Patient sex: M
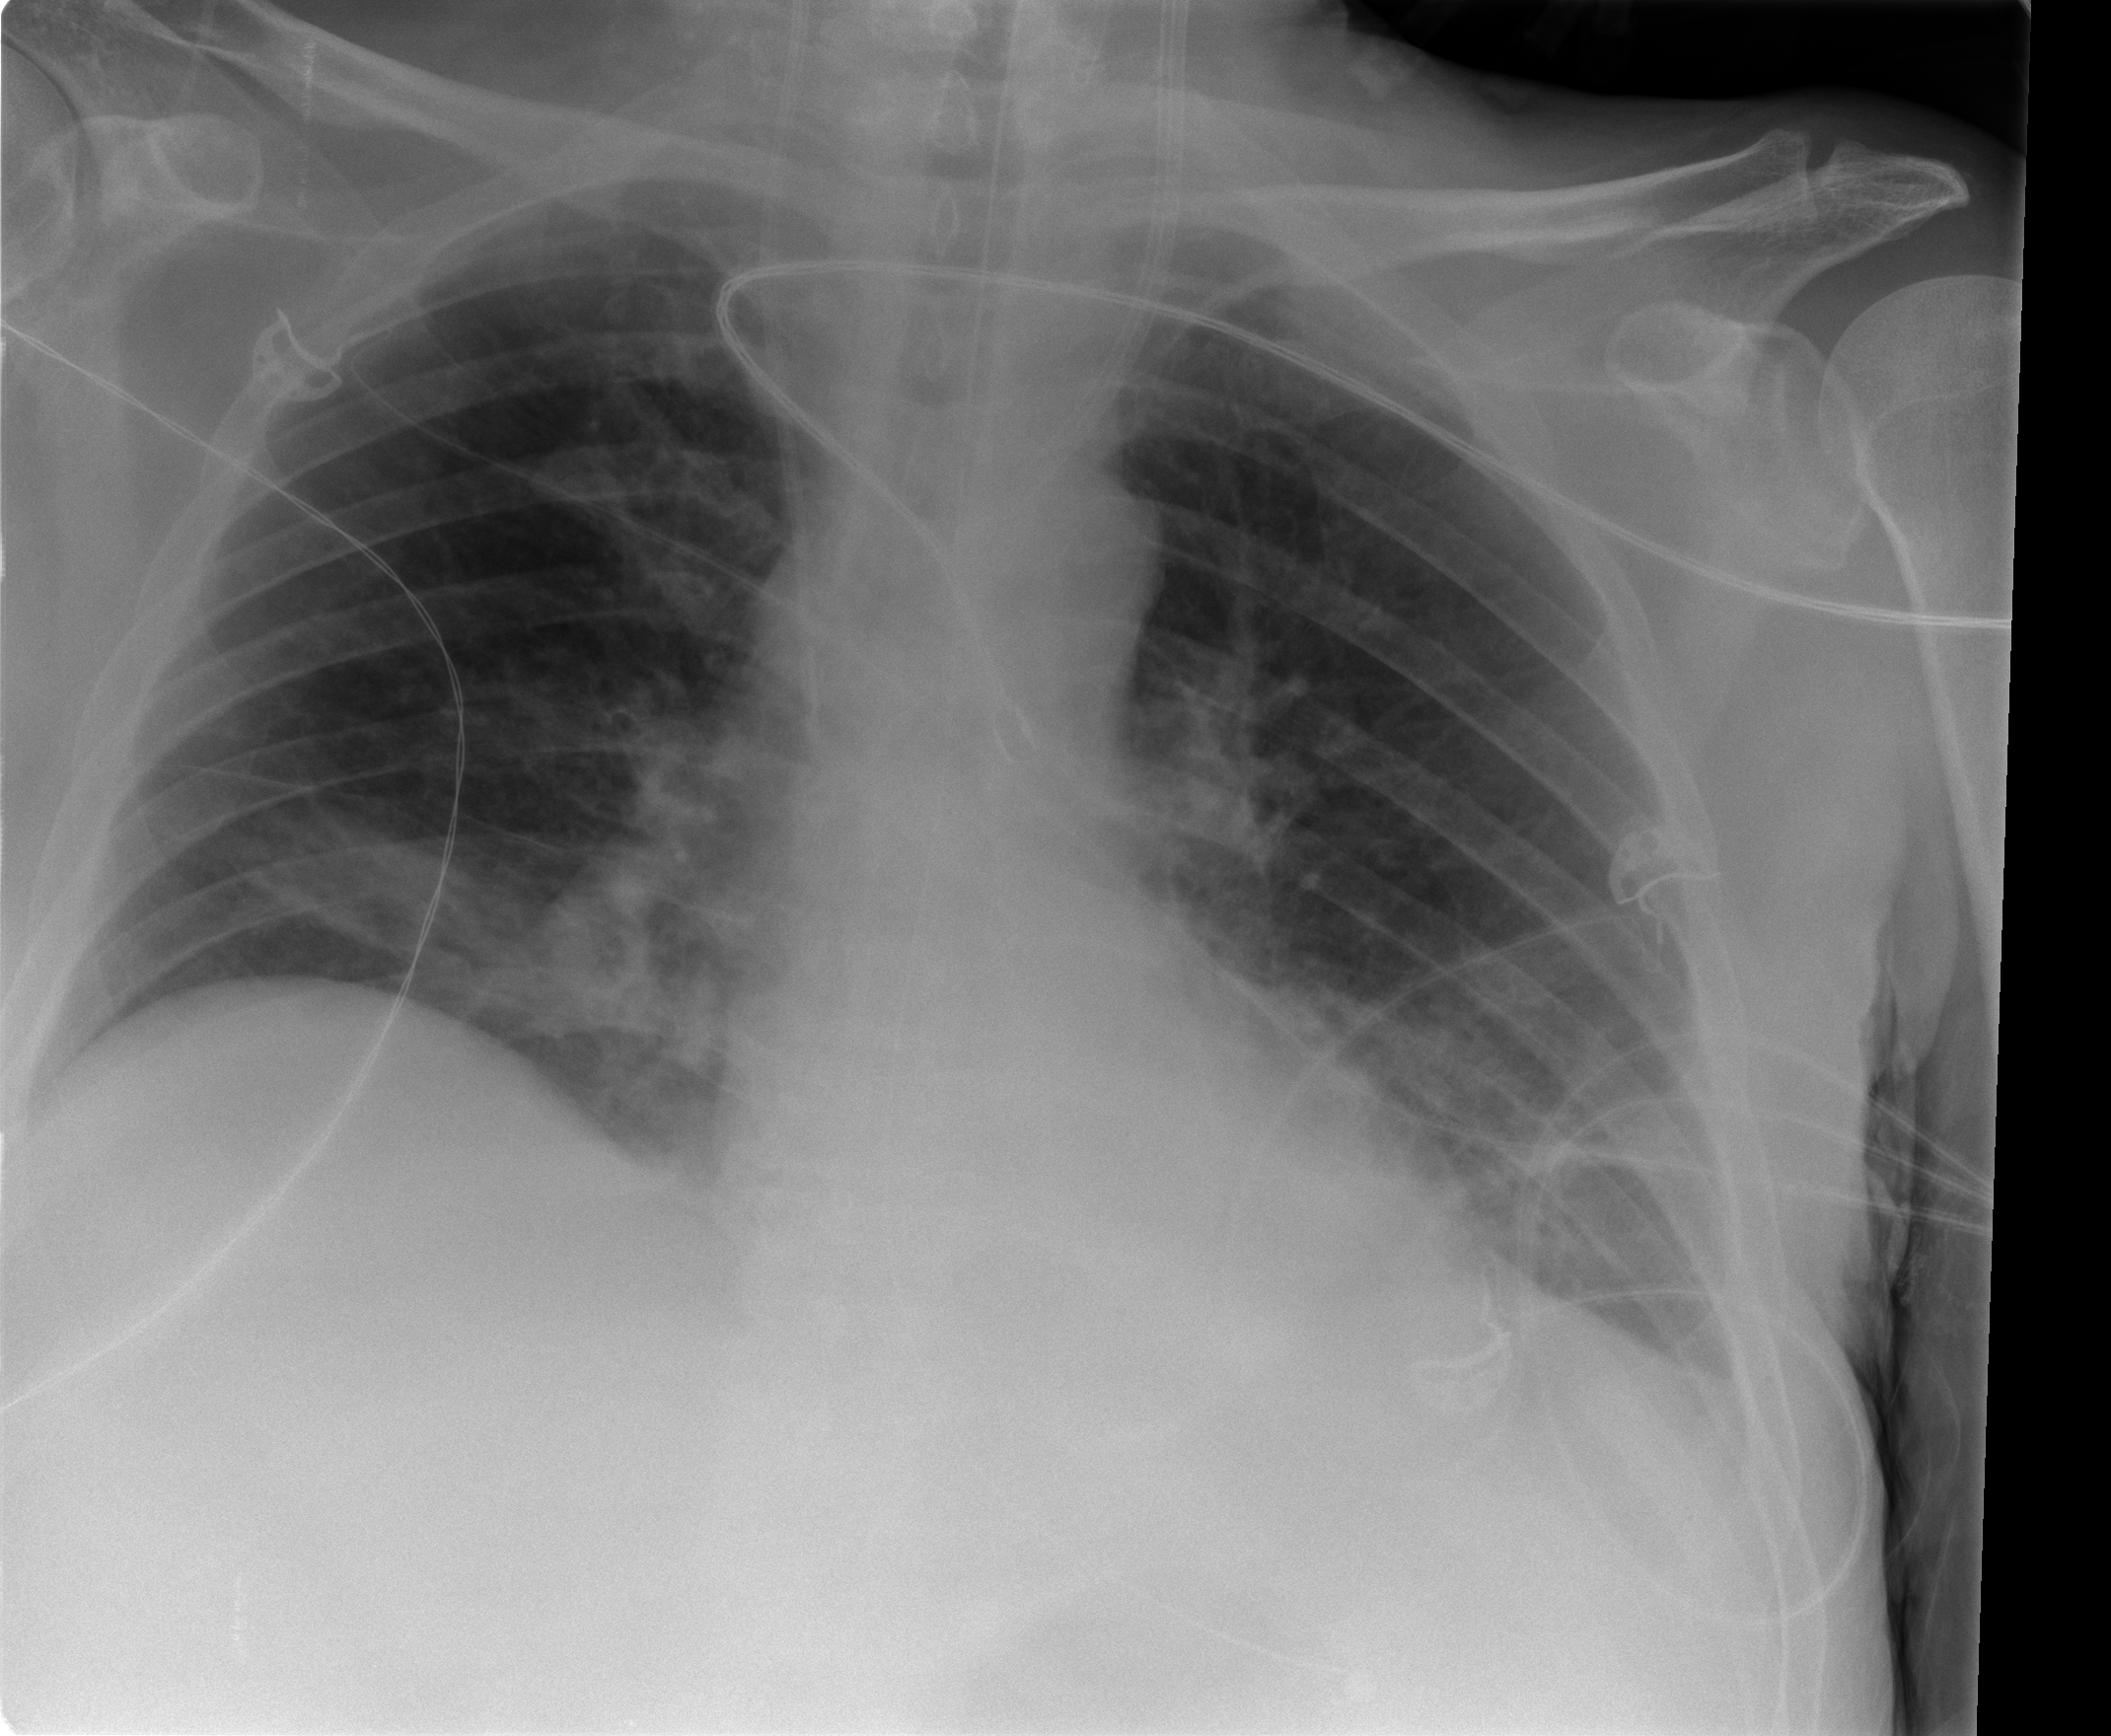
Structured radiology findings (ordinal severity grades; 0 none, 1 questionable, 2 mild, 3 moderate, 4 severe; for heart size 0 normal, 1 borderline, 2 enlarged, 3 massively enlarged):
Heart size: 0
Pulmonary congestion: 0
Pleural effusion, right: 0
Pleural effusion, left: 1
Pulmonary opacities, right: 2
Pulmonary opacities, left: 2
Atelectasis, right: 2
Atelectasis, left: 2